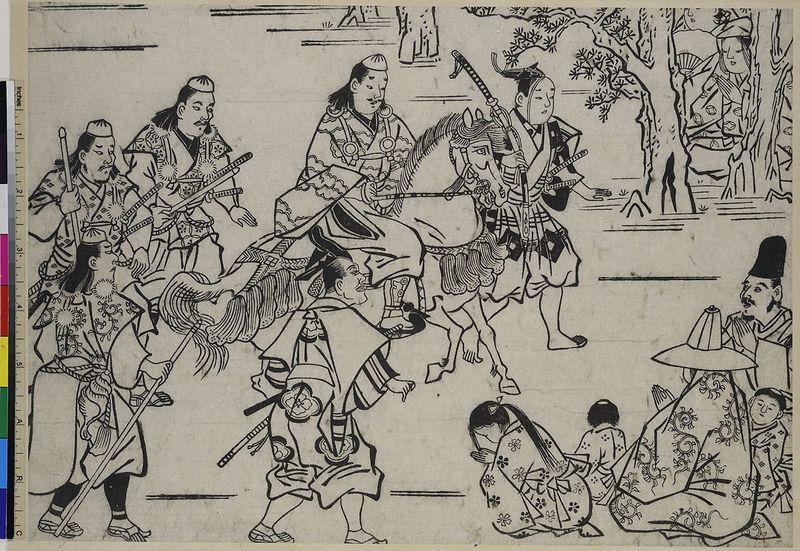
Titel: Shutendoji, Blatt 18
Künstler: Hishikawa Moronobu
Standort: Hamburg
Institution: Museum für Kunst und Gewerbe Hamburg
Schlagwörter: baum, männer, zeichnung, kinder, pferd, reiter, reiten, holzschnitt, druckgraphik, druckgrafik, schwarz weiß, soldat, mythologie, tinte, krieger, zeit, sagen, einzug, reiterbildnis, edo, vasall, reproduktionen, druckerzeugnisse, asiatische kunst, soldatenleben, märchen, siegers